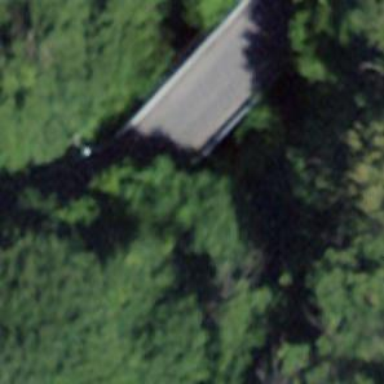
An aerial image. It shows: Residential road with paved bridge.